Question: Consider this code:
'''
var x = "tesx".Remove('x');
'''
If I run this code, I get this exception:
> startIndex must be less than length of string.
Why can I pass a char instead of an int to this method?
Why don't I get a compilation error?

Why does the compiler have this behavior?
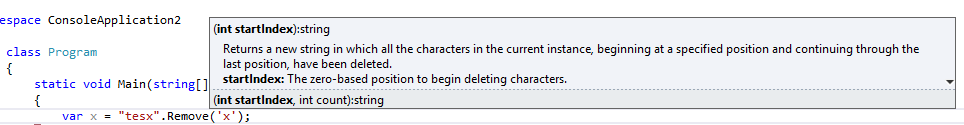
Answer: you try to remove 'x' which is a declared as char, x is equal to 120
The '.Remove' only takes 2 parameters of type 'int' the start and (optional) count to remove from the string.
If you pass a char, . Meaning if you pass 'x' -> 120 is greater than the string's '.Length' and that's why it will throw this error!